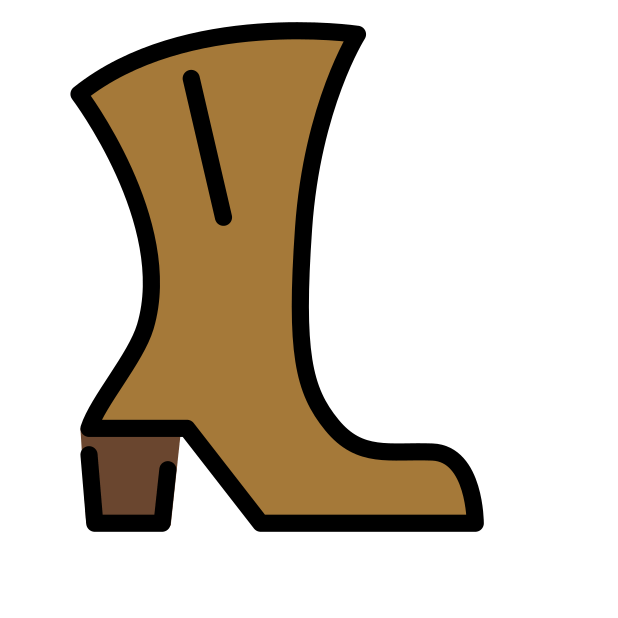
woman’s boot